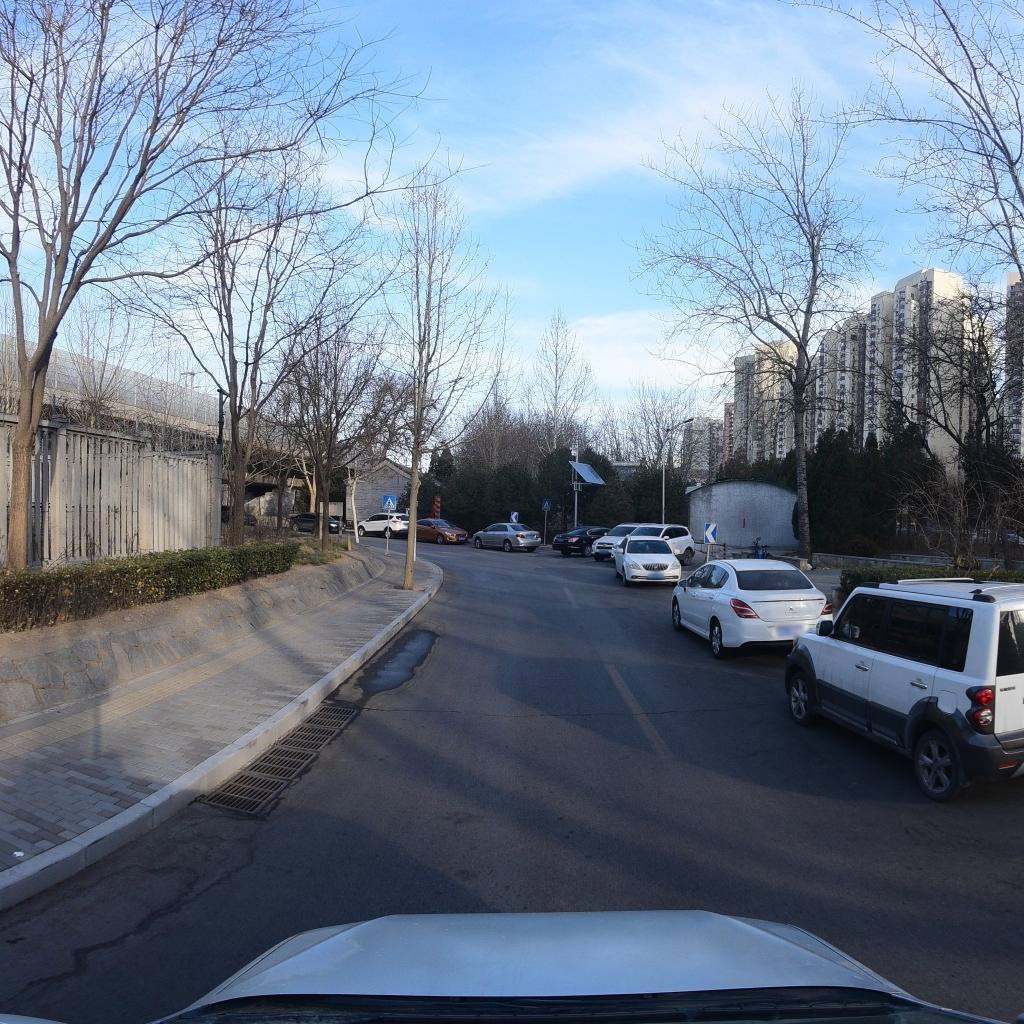
Region: Fengtai
Road damage annotations: transverse crack, longitudinal crack